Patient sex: F
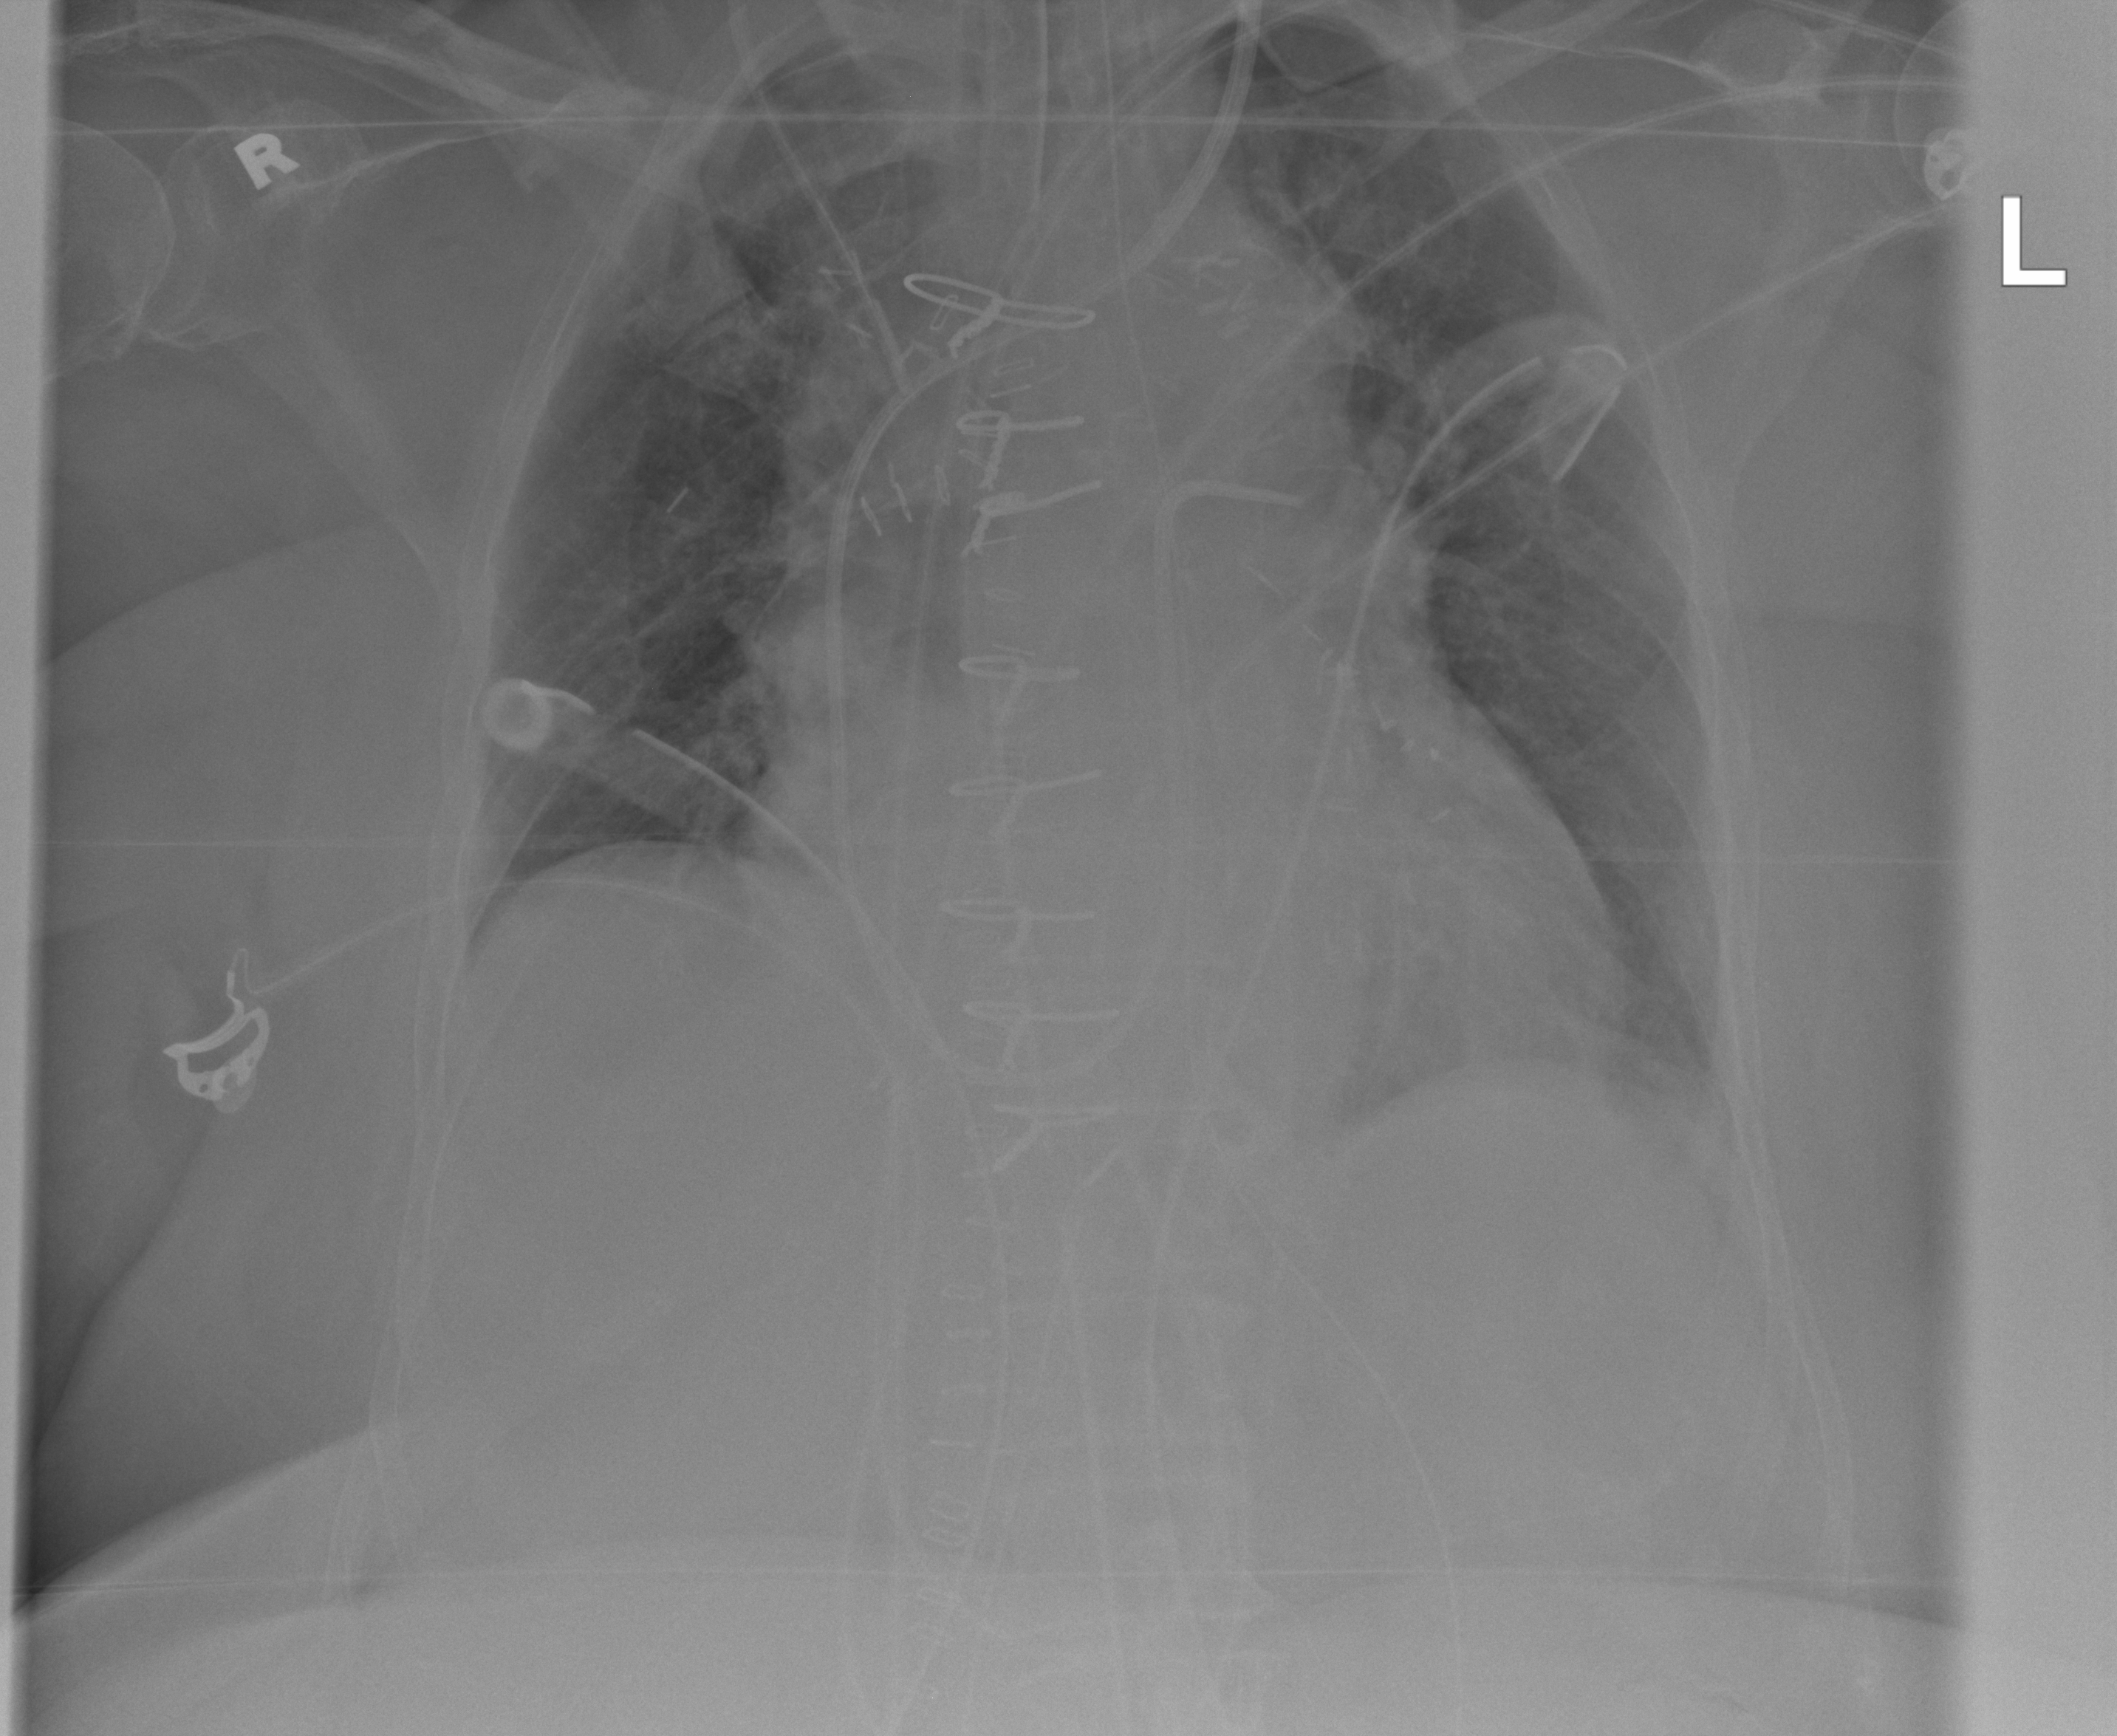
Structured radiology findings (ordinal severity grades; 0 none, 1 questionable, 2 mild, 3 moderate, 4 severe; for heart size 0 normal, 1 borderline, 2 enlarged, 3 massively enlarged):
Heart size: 2
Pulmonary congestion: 1
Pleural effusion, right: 0
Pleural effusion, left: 1
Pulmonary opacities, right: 1
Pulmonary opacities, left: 0
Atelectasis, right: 2
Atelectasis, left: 2